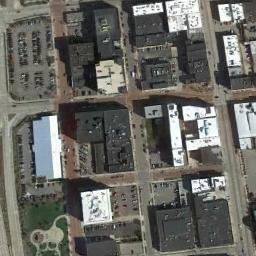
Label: commercial_area